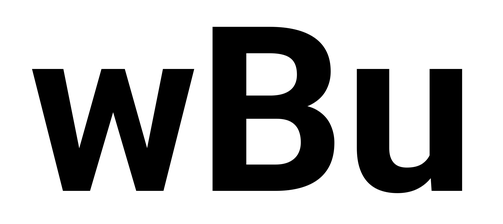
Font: Roboto_Bold